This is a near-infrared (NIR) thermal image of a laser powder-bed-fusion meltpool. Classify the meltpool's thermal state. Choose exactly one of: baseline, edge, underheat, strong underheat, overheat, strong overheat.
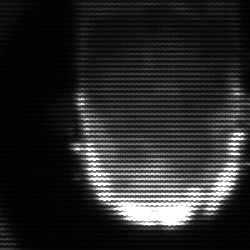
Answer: baseline